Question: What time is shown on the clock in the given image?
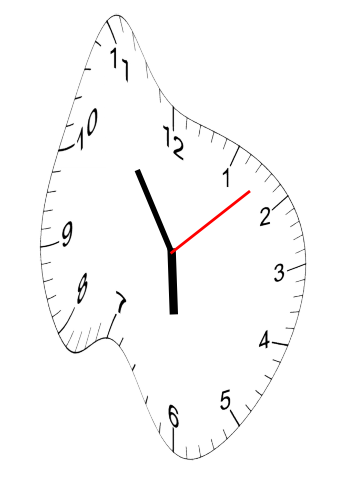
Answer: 05:54:08